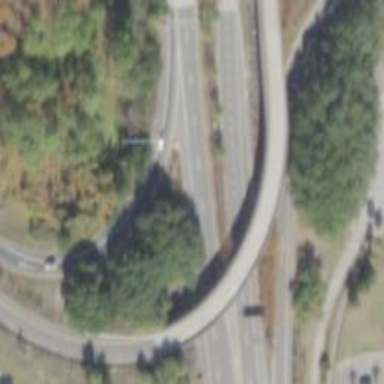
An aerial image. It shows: Bridge over motorway_link.